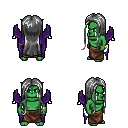
a pixel art fantasy rpg character, male body template, orc, green skin, purple wings, robe skirt, gray extra-long hairstyle, bracelets, four views (front, back, left, right), 2x2 character sprite sheet, small pixel art, hard edges, no anti-aliasing